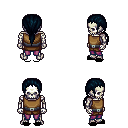
a pixel art fantasy rpg character, male body template, skeleton, leather chest armor, magenta pants, raven ponytail hairstyle, black slippers, four views (front, back, left, right), 2x2 character sprite sheet, small pixel art, hard edges, no anti-aliasing